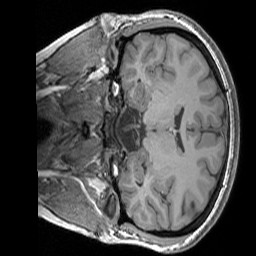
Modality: T1w
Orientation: coronal
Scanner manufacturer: siemens
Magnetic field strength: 3 T
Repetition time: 1.83 s
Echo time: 0.00303 s